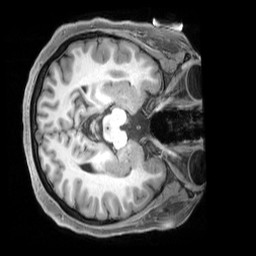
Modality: T1w
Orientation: axial
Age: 30
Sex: female
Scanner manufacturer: siemens
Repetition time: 2.3 s
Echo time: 0.00229 s